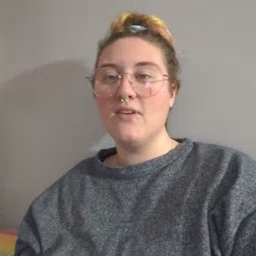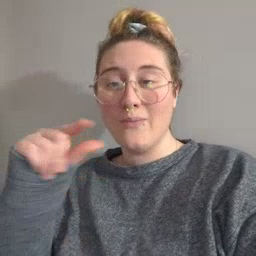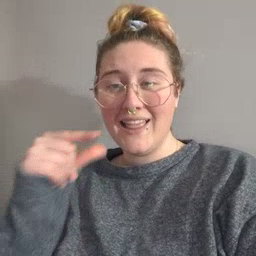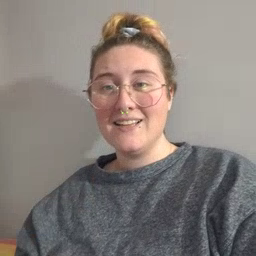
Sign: green